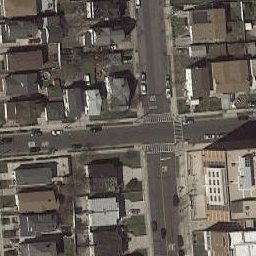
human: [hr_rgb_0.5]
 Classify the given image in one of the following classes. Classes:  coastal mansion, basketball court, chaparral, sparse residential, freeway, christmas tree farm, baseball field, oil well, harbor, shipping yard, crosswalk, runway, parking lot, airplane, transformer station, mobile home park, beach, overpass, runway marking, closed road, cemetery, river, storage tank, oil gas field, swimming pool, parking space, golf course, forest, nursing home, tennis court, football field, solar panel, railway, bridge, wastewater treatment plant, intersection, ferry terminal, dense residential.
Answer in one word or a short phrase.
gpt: intersection